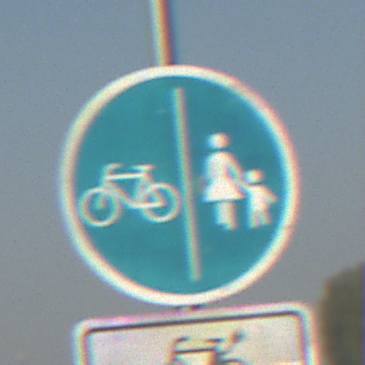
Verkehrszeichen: GetrennterRadUndGehwegRadwegLinks
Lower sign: EinspurigeFahrzeugeFrei6
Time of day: MorningAfternoon
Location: Outdoor (Special)
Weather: Clear
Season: NotSpecified
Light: Natural